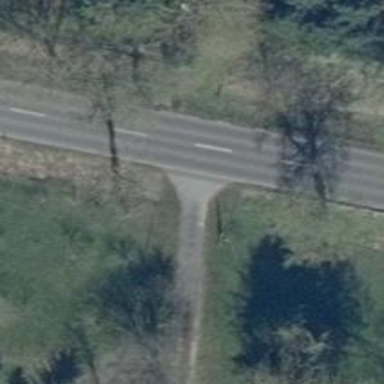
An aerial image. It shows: Asphalt road classified as primary highway.